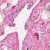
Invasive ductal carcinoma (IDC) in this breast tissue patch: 0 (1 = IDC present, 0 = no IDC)